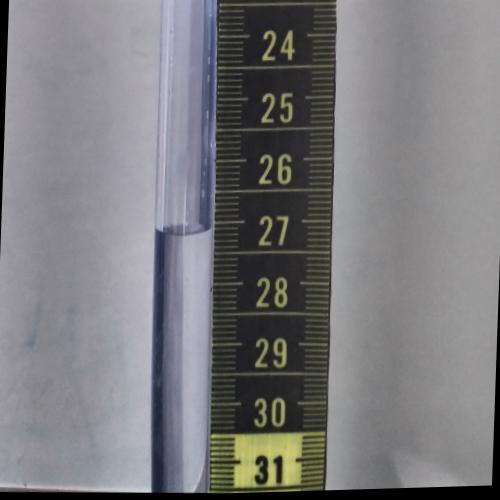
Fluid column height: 27.1 cm